Question: I would like to plot a tree graph with 'igraph' in R, having all the terminal nodes at the same level, unlike the default where all root nodes are at the same level.
'layout_as_tree' has a way to do this, based on the root nodes. One needs to specify them ('root'), as well as their level ('rootlevel'). So I could use this option, though it seem it would involve a very complicated workflow of a) splitting my tree into subtrees b) finding the root node of each subtree c) finding the largest path of each subtree 4) specifying root first level relative to others...
Is there a simpler way to do so by starting from the terminal nodes? Say I don't know which nodes are the root ones (1 and 11), but only know which ones are the terminal ones (4:11 and 16:20).
Here is an example, but I would like terminal nodes 4, 16 and 17 to be at the lowest level:
'''
library(igraph)
tree2 <- make_tree(10, 3) + make_tree(10, 2)
plot(tree2, layout=layout_as_tree(tree2, root=c(1,11),
rootlevel=c(2, 1)))
'''

<URL>
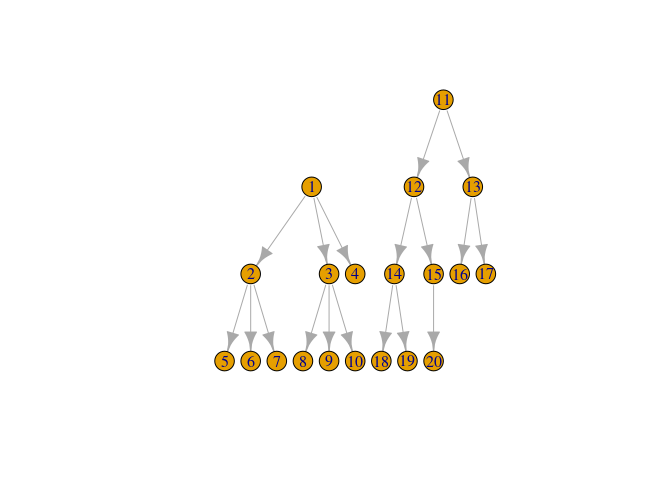
Answer: When counting the level from bottom to top, the solution becomes:
'''
require(igraph)
tree2 <- make_tree(10, 3) + make_tree(10, 2)
tree3 <- set_edge_attr(tree2, name="weight", value=-1) # longest path = shortest negative
dist <- (-distances(tree3, v=(V(tree3)), mode="out")) # matrix of VxV distances of shortest paths
layers <- apply(dist, 1, max) # max per row
layers <- max(layers) - layers # shift down
plot(tree3, layout=layout_with_sugiyama(tree3, layers=layers))
'''
If the 'dist' matrix does not fit in memory then a 'dfs()' search must be done, calculating the layers.